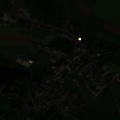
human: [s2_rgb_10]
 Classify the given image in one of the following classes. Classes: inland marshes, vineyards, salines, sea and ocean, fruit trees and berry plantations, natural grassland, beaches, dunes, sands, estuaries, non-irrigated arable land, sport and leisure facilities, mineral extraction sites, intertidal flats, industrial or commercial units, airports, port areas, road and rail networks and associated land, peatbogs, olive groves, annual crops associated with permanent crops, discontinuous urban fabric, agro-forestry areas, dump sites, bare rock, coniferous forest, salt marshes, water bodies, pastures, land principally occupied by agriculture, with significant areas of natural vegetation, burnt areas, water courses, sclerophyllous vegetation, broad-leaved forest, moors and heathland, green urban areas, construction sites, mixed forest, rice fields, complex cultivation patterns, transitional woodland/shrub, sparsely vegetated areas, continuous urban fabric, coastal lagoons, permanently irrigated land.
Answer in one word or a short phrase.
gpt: discontinuous urban fabric, non-irrigated arable land, complex cultivation patterns, land principally occupied by agriculture, with significant areas of natural vegetation, mixed forest